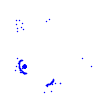
Particle: kaon